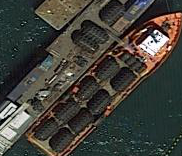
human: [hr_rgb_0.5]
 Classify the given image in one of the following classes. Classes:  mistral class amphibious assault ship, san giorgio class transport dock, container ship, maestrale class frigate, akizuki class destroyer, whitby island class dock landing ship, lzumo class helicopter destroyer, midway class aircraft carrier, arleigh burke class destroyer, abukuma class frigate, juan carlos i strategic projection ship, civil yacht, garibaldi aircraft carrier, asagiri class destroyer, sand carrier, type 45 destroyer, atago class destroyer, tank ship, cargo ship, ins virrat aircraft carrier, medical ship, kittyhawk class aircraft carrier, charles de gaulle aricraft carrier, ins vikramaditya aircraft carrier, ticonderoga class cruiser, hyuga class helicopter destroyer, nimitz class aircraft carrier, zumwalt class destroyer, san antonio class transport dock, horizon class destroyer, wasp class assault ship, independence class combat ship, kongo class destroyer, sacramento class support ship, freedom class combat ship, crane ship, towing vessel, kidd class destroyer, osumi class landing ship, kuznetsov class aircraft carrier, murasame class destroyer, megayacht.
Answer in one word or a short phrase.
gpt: Cargo ship